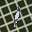
Label: 1